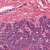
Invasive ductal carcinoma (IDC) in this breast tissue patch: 0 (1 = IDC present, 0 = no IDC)